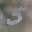
Label: 5